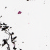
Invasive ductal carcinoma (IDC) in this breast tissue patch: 0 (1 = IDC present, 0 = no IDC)